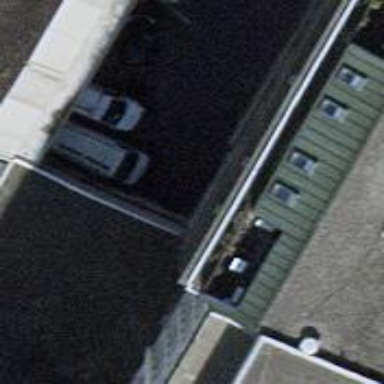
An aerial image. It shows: Driveway that serves as building passage under tunnel.